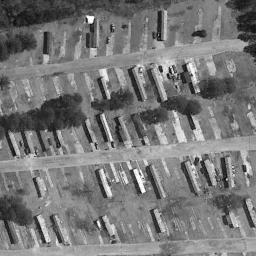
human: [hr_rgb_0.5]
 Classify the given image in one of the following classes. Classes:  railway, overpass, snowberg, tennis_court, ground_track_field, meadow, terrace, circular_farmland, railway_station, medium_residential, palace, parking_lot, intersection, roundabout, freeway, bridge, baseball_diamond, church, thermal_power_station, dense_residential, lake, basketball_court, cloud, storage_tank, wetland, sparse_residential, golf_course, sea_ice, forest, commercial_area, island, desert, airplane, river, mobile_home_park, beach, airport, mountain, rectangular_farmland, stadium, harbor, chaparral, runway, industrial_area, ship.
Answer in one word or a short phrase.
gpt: mobile_home_park